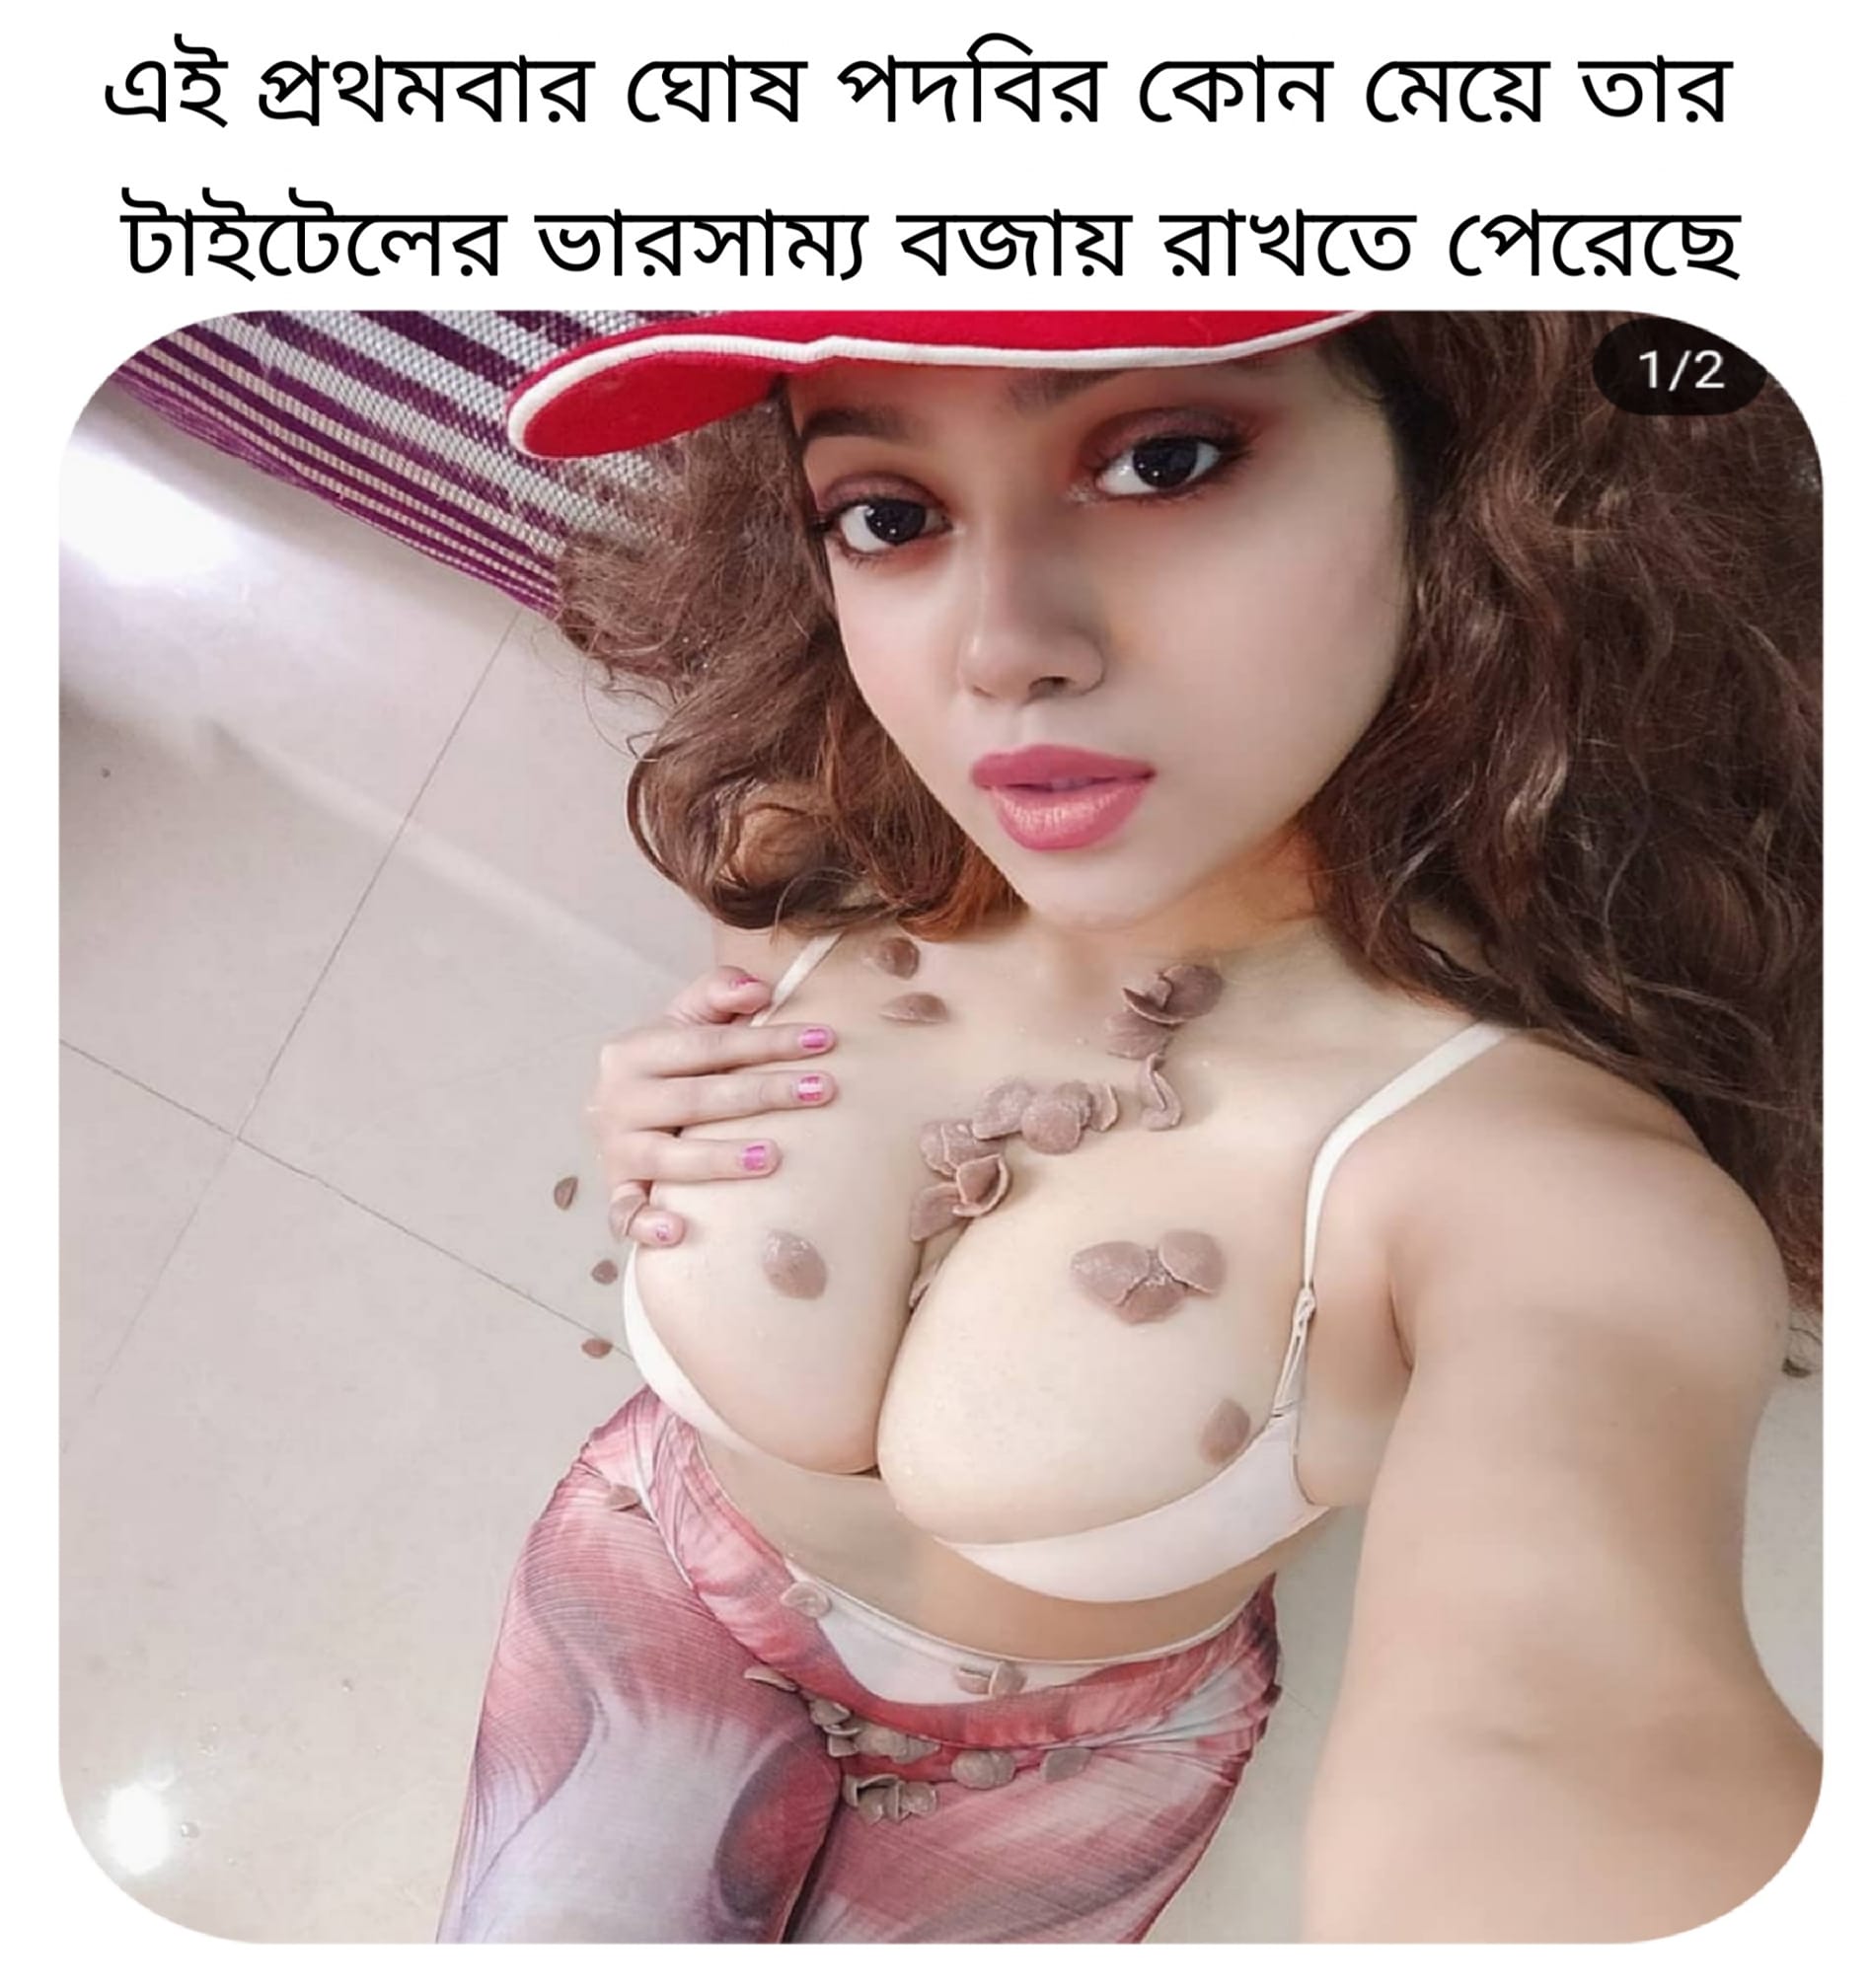
Caption: এই প্রথমবার ঘোষ পদবির কোন মেয়ে তার টাইটেলের ভারসাম্য বজায় রাখতে পেরেছে
Label: hate